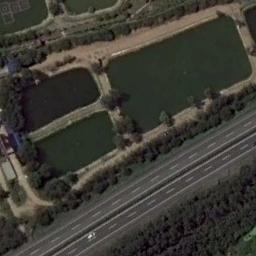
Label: freeway